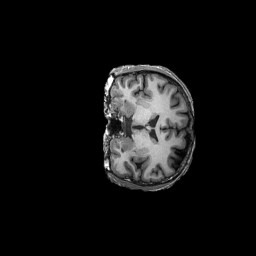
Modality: T1w
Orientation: coronal
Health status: ill
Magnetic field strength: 3 T